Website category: restaurant
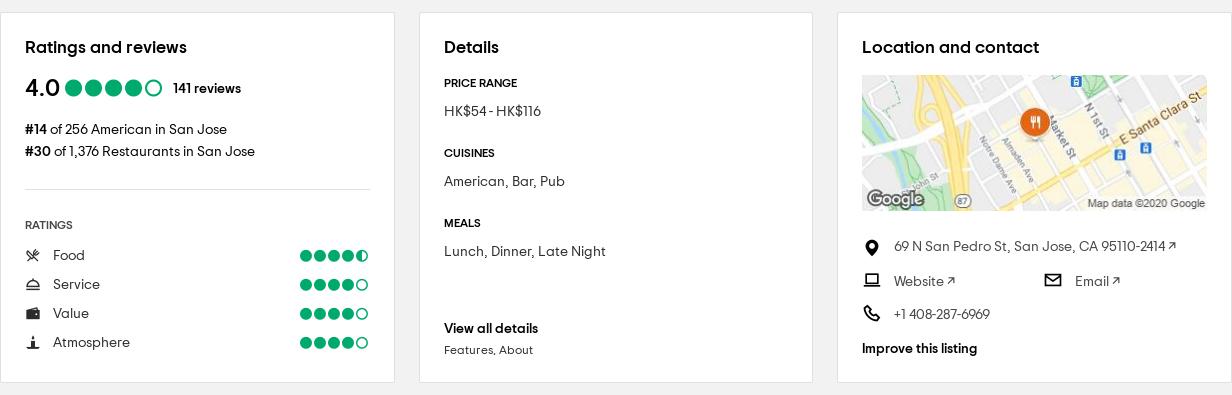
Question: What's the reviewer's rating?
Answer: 4.0

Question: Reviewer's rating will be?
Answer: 4.0

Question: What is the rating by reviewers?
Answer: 4.0

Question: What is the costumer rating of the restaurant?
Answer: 4.0

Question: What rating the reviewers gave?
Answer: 4.0

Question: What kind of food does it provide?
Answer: American, Bar, Pub

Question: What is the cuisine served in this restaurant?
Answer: American, Bar, Pub

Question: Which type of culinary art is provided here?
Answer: American, Bar, Pub

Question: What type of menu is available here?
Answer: American, Bar, Pub

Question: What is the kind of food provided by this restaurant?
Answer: American, Bar, Pub

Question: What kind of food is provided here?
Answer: American, Bar, Pub

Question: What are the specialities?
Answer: American, Bar, Pub

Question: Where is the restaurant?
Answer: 69 N San Pedro St, San Jose, CA 95110-2414

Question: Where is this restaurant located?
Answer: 69 N San Pedro St, San Jose, CA 95110-2414

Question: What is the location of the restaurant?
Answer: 69 N San Pedro St, San Jose, CA 95110-2414

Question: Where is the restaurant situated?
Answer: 69 N San Pedro St, San Jose, CA 95110-2414

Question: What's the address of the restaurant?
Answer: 69 N San Pedro St, San Jose, CA 95110-2414

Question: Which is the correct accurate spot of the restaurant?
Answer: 69 N San Pedro St, San Jose, CA 95110-2414

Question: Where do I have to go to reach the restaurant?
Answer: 69 N San Pedro St, San Jose, CA 95110-2414

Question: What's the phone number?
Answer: +1 408-287-6969

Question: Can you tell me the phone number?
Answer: +1 408-287-6969

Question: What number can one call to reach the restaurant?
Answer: +1 408-287-6969

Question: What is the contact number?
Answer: +1 408-287-6969

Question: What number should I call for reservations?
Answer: +1 408-287-6969

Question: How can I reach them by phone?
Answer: +1 408-287-6969